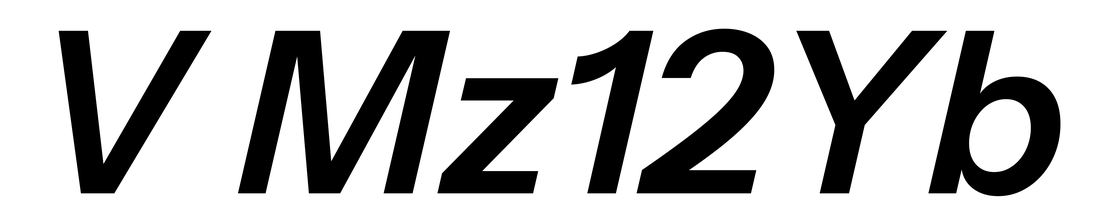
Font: InstrumentSans-Italic_SemiBold_Italic